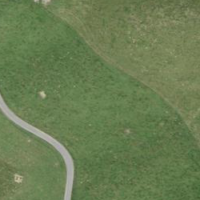
EUNIS habitat code: 24
Species observed at this site:
Tettigonia cantans